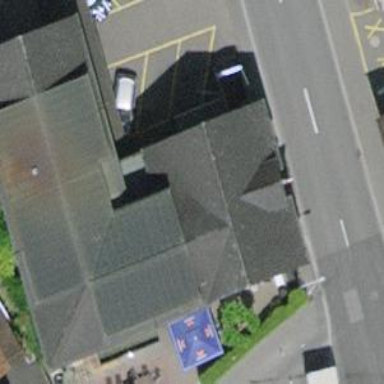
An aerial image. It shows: Pub.